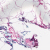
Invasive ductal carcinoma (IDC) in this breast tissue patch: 0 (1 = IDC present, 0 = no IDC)